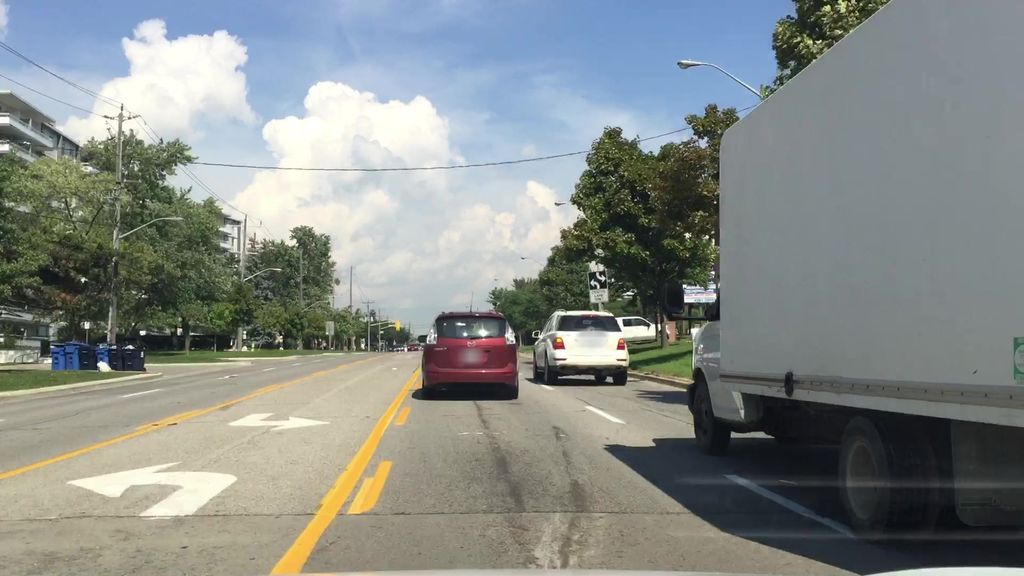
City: toronto